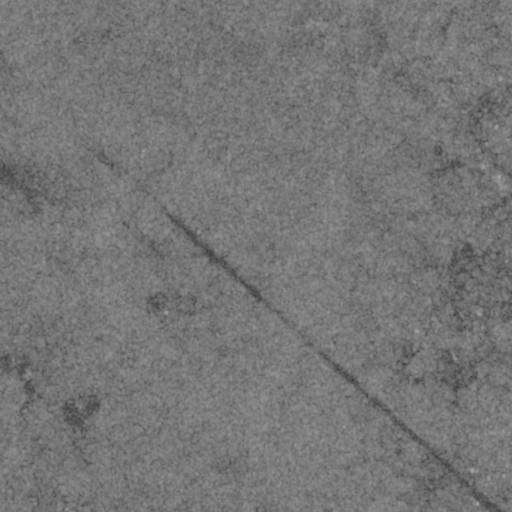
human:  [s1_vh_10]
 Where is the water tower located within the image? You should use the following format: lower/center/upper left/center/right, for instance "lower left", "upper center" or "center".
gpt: The water tower is located in the lower right of the image.
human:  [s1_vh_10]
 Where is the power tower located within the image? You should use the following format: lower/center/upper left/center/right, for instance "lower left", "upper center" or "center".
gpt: There is no power tower in the image.

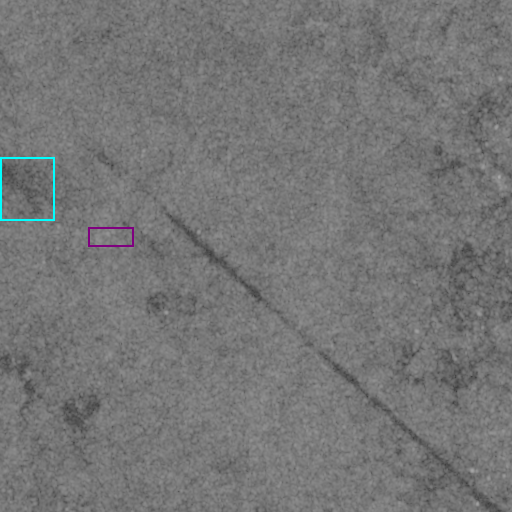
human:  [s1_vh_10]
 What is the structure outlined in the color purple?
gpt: The structure outlined in purple is a crop field.
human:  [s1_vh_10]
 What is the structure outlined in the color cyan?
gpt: The structure outlined in cyan is a quarry.
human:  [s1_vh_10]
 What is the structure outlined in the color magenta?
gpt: There is no magenta outline.